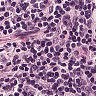
Metastatic tissue present: no